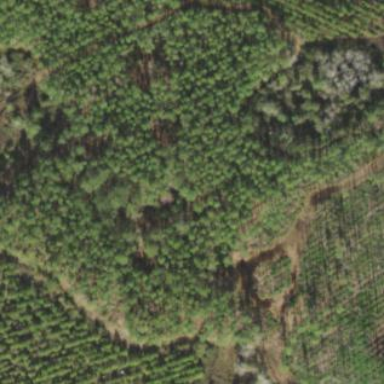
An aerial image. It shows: Forest with needle-leaved trees.